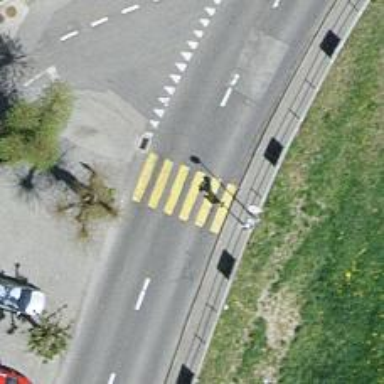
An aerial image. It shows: Secondary road with asphalt surface.